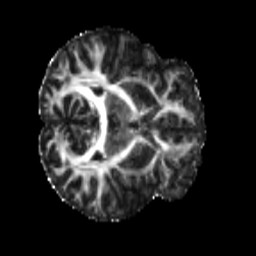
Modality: FA
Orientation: axial
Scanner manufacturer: siemens
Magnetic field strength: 3 T
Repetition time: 4 s
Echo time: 0.0594 s